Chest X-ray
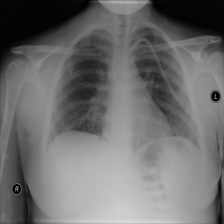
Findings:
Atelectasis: negative
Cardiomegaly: negative
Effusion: negative
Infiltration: negative
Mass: negative
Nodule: negative
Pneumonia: negative
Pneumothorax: negative
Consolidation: negative
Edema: negative
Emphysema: negative
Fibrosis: negative
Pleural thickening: negative
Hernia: negative